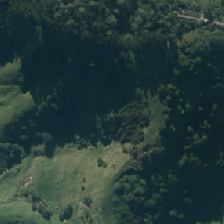
Land cover: indigenous_forest